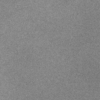
Label: dusty